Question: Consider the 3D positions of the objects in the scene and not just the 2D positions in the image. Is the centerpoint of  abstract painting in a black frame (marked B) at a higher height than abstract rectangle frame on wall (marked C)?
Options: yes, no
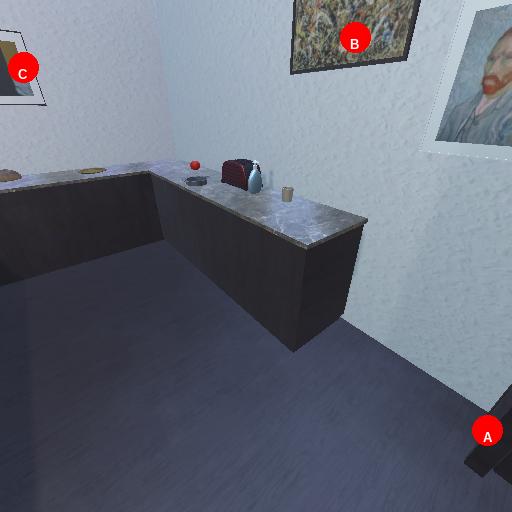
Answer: yes